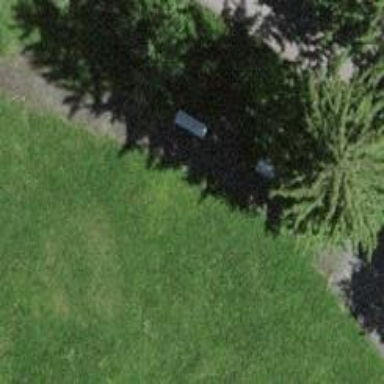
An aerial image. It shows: Bench.